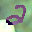
Label: 2